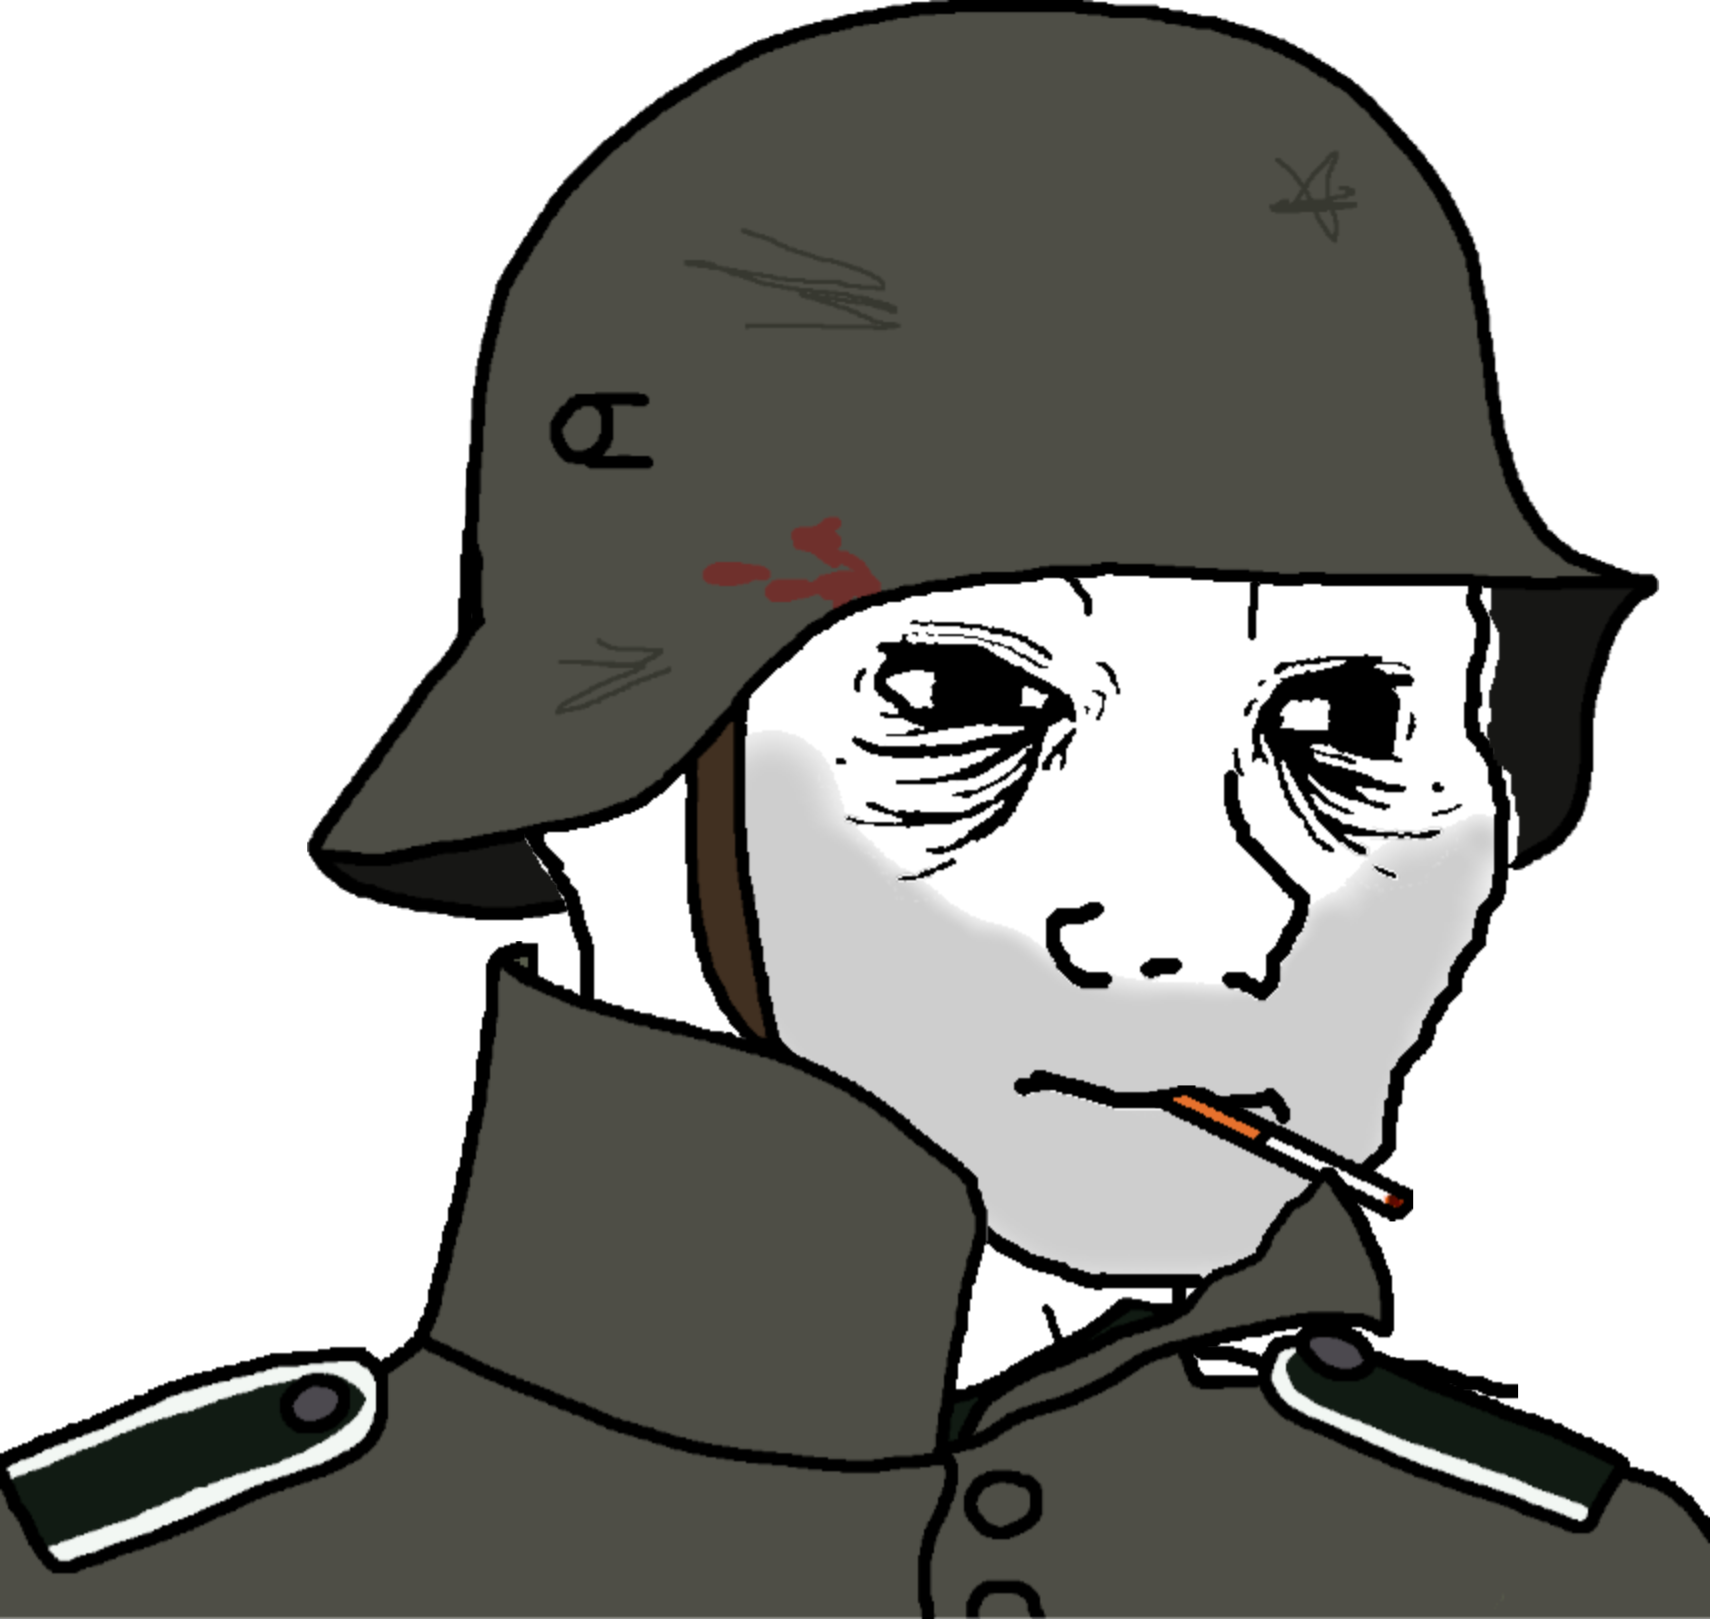
Label: 5_Doomer